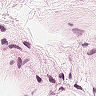
Metastatic tissue present: no